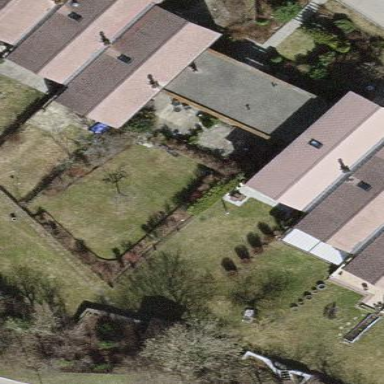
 designed for leisure activities on land."